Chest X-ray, PA view. Patient: 20 years old, sex F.
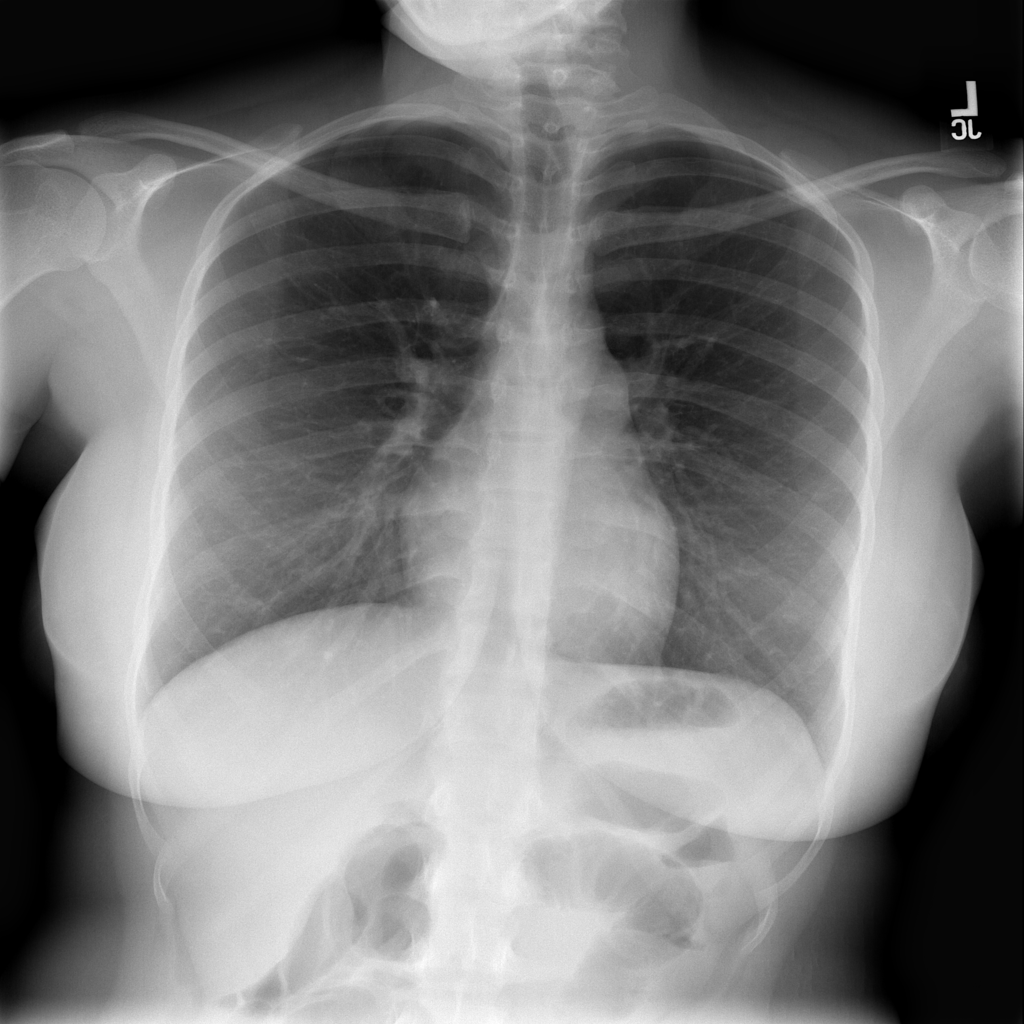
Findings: No Finding